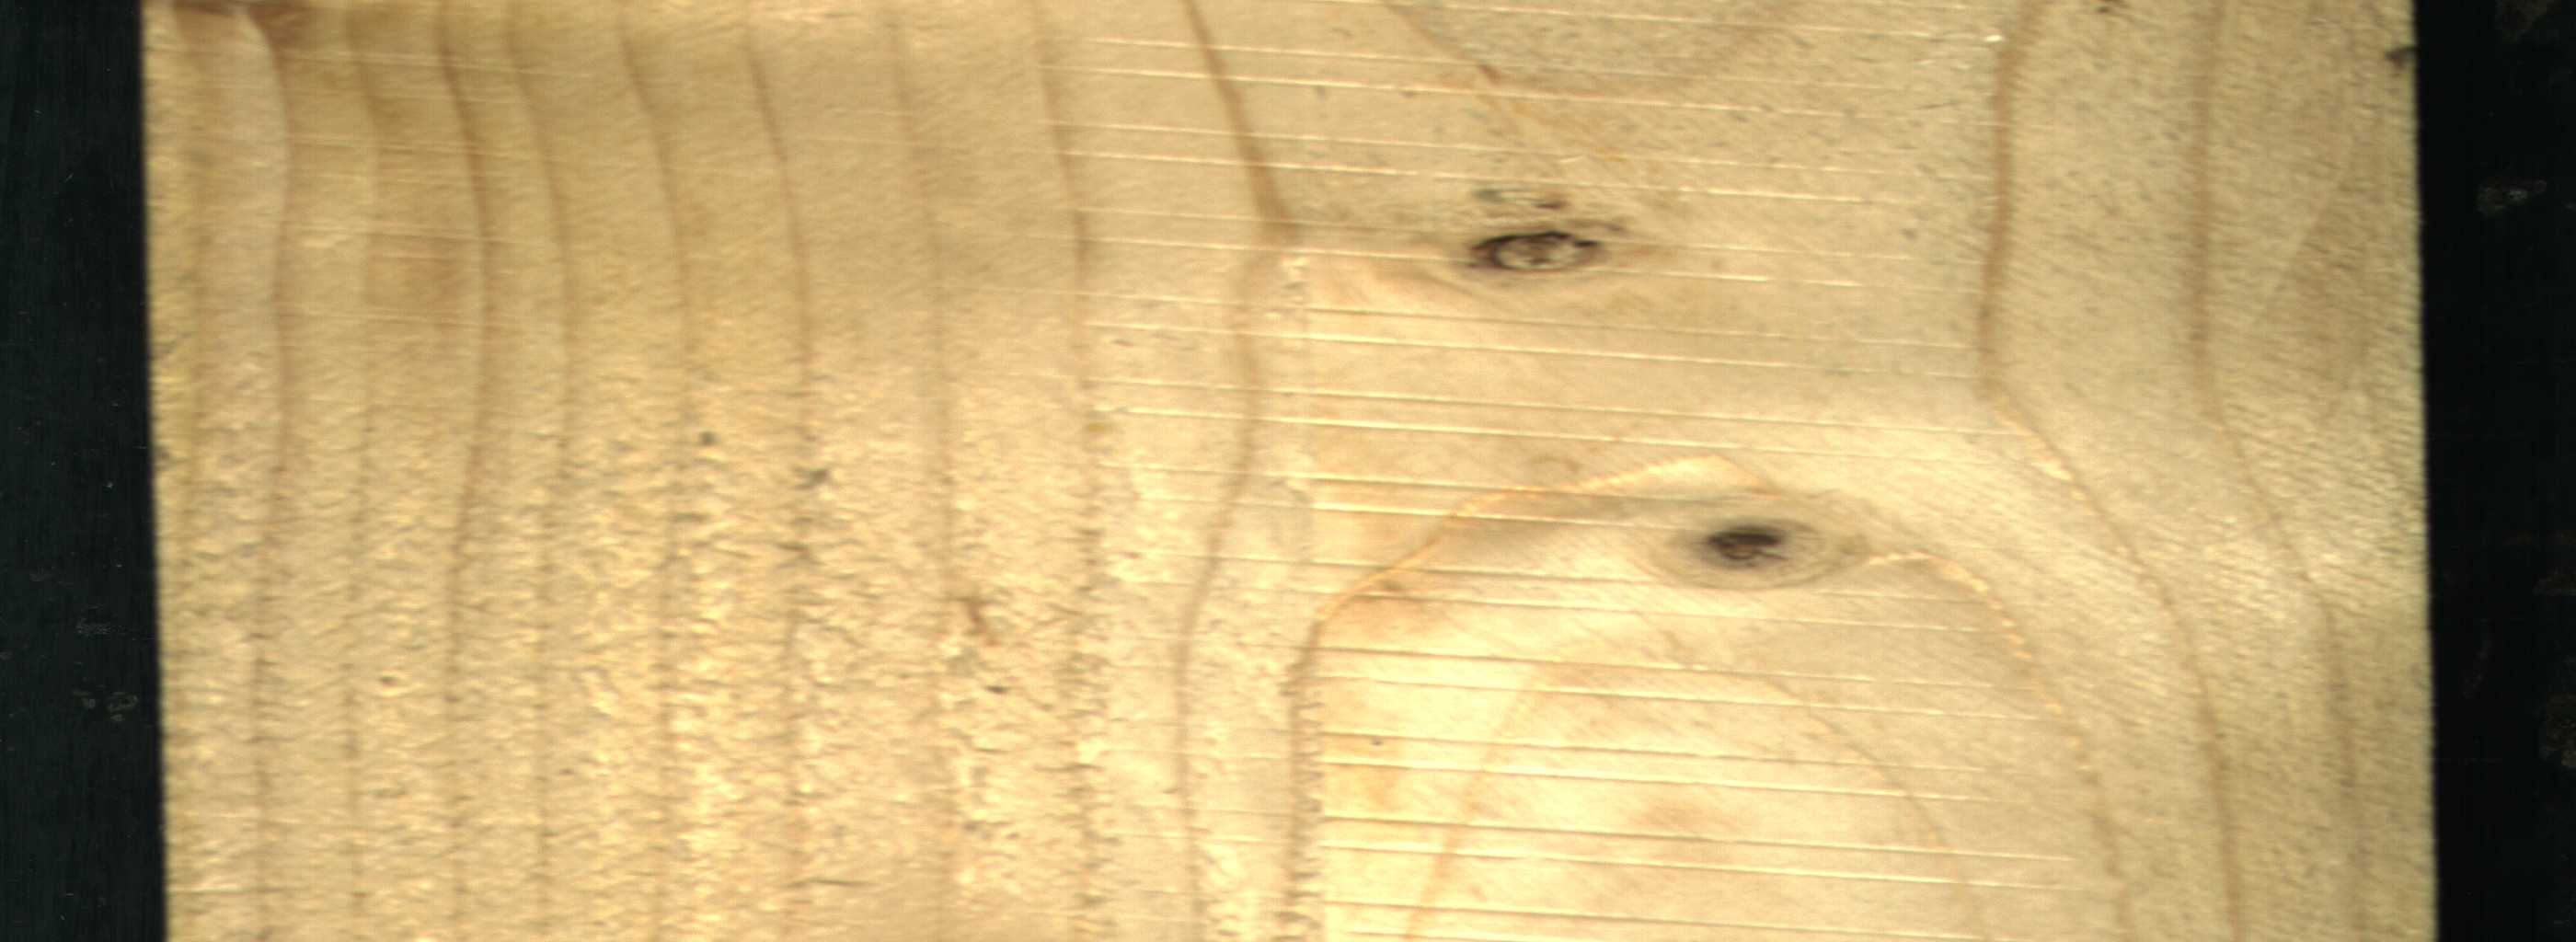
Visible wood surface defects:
Live_Knot
Live_Knot